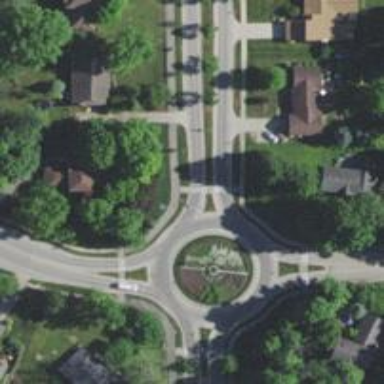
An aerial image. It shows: Marked footway crossing with center island.